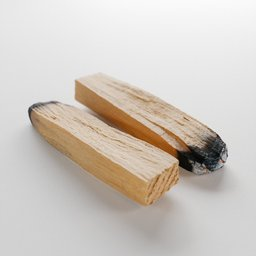
Label: nature